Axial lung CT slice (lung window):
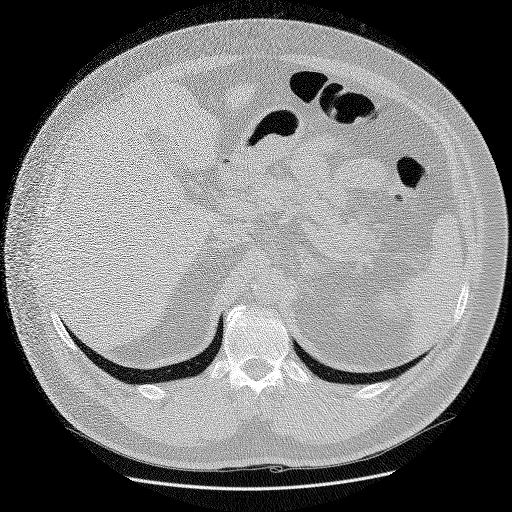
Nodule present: no